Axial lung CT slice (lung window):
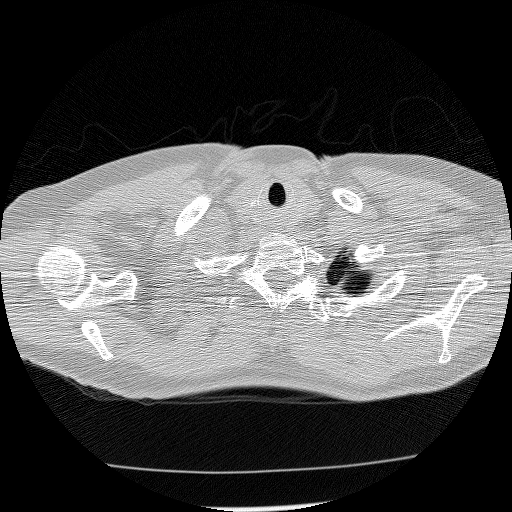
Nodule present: no